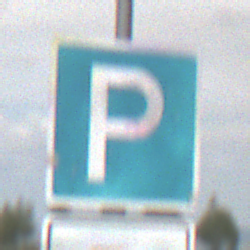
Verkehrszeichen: Parken
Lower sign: MehrspurigeFahrzeugeFrei2
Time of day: Midday
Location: Outdoor (Nature)
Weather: PartlyCloudy
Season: NotSpecified
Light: Natural